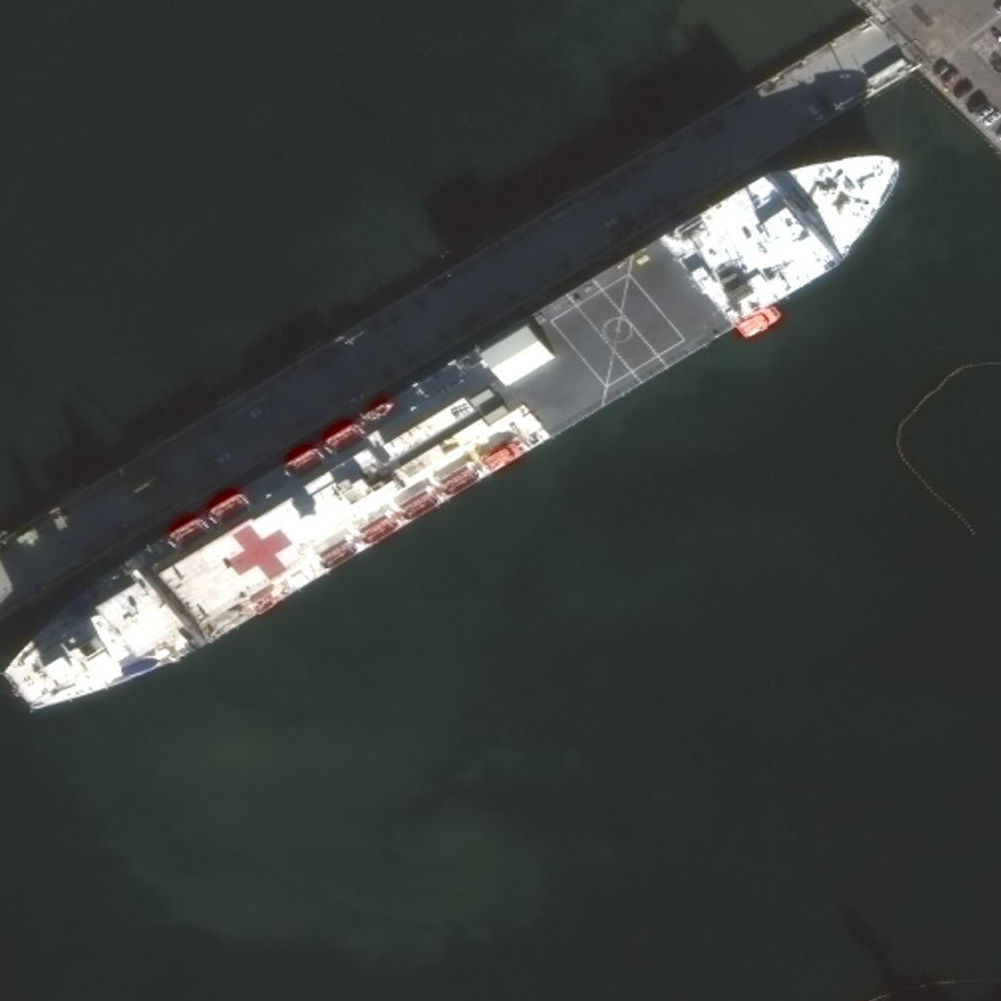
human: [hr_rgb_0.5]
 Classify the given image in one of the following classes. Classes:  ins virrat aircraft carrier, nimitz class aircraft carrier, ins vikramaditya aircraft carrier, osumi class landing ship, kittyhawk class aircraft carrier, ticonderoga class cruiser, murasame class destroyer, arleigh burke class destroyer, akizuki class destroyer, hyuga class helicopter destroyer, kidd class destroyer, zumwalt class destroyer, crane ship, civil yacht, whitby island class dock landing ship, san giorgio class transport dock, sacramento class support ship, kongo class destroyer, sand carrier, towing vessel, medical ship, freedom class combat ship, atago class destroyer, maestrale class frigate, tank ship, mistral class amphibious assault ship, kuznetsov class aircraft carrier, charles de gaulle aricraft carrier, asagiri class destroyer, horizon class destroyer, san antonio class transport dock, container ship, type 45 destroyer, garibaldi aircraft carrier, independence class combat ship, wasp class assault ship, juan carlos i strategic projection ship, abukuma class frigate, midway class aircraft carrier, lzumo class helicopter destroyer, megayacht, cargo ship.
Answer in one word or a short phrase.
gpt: Medical ship